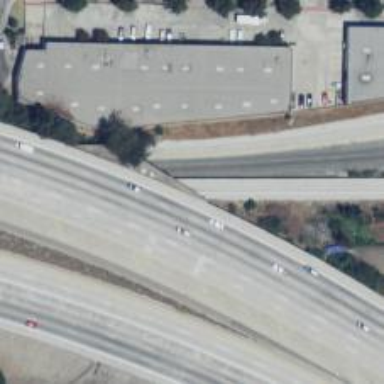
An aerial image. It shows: Busway road.